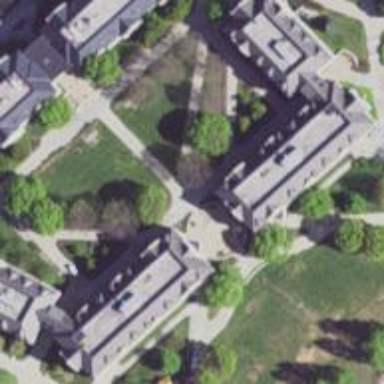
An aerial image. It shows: Dormitory building.